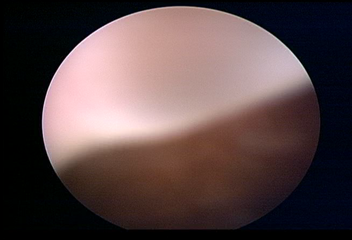
Modality: WLC
Class: Normal mucosa
Bladder cancer association: No